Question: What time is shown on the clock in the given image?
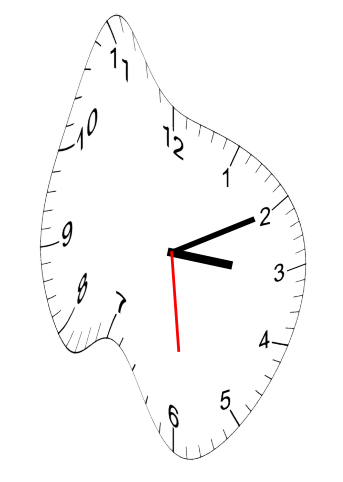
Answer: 03:10:29